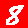
Digit: 8